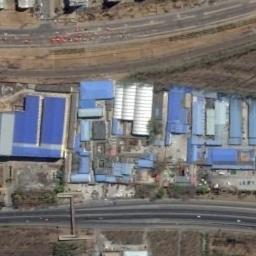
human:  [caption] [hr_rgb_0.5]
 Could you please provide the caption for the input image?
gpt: There are many roads near the industrial area .

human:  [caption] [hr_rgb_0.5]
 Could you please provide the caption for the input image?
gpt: Plants and roads in an industrial area with large fields next to them .

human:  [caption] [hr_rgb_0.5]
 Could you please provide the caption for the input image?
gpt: The industrial area with some blue workshops and other colors of workshops is surrounded by roads .

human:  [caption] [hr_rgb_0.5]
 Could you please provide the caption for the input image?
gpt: There are not many houses in the industrial area .

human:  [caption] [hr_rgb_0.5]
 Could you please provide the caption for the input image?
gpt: There are some blue buildings on the industrial area beside a freeway .